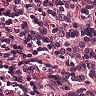
Metastatic tissue present: no